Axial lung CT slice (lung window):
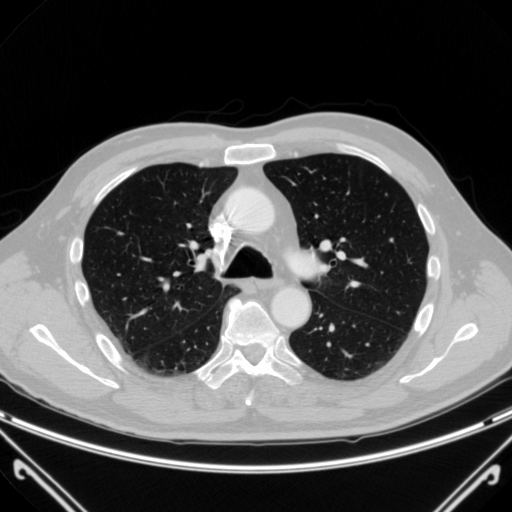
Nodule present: no